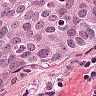
Metastatic tissue present: yes